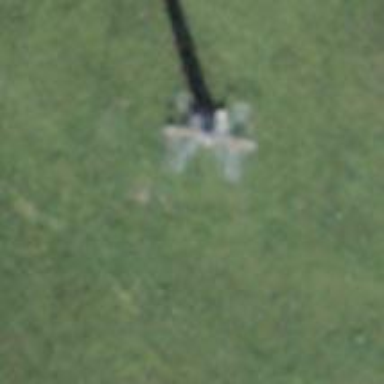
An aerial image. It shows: Pylon for aerialway.